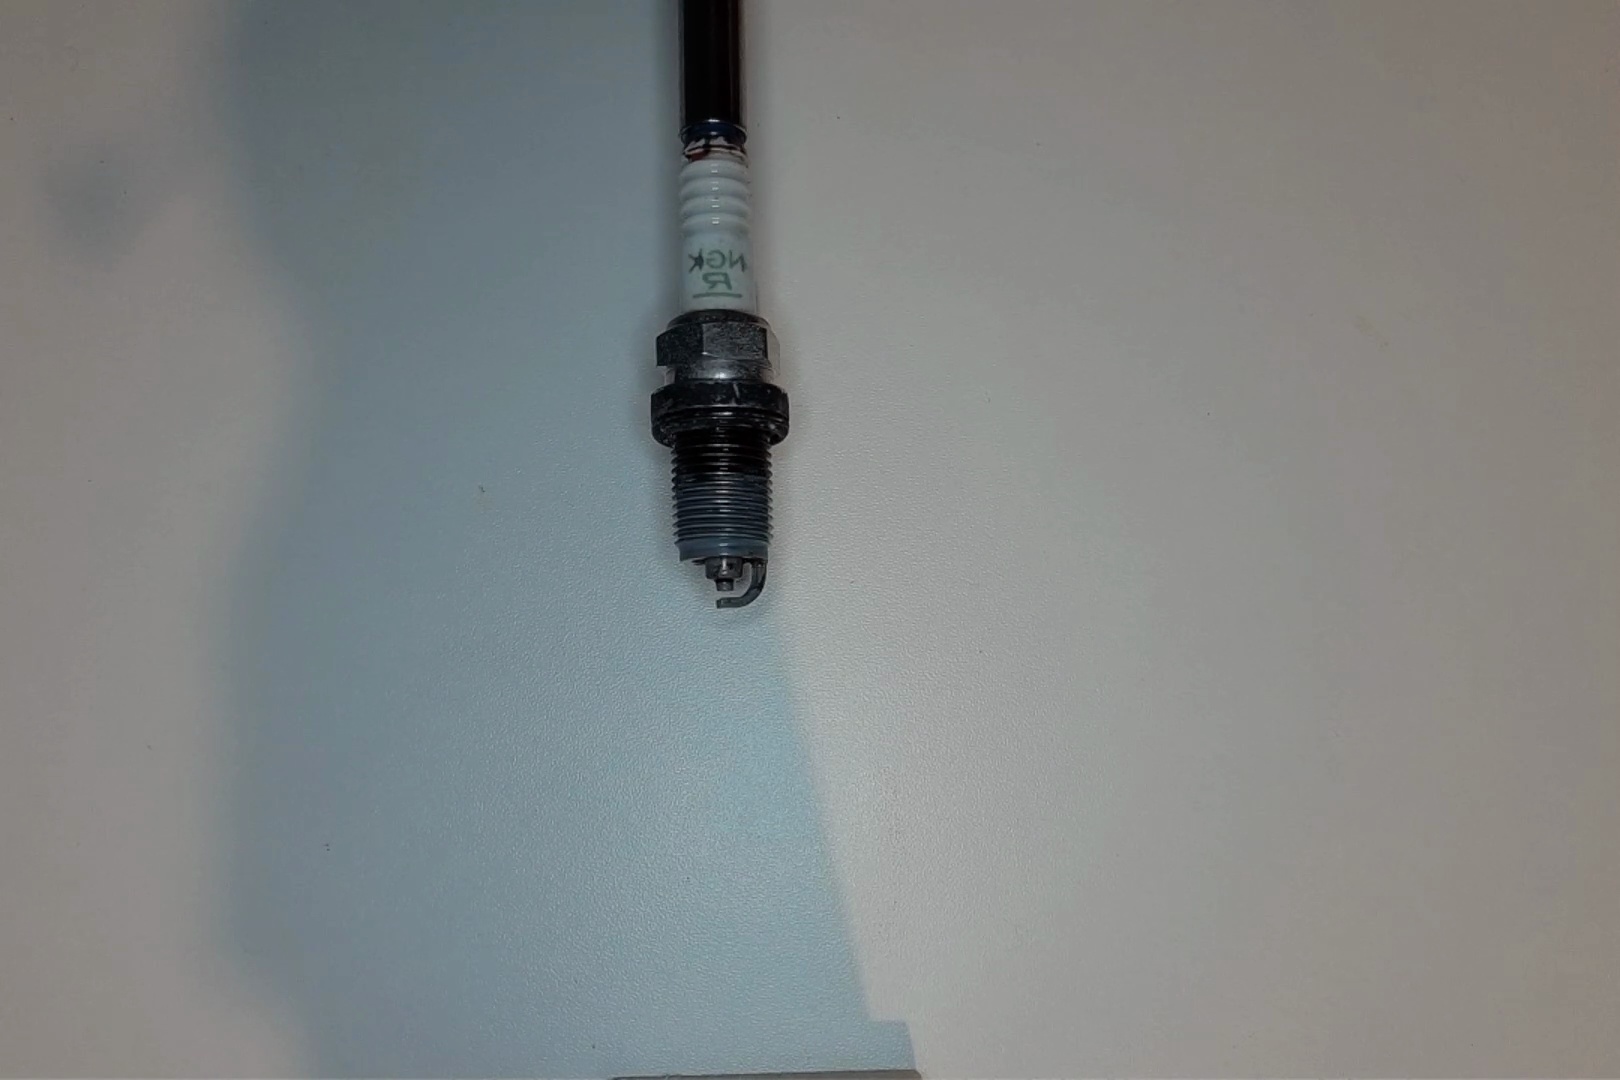
Label: anomaly